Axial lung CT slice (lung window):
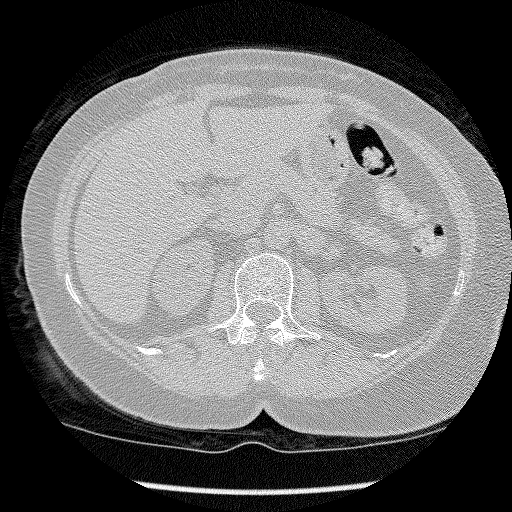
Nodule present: no